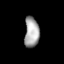
Tissue: lung
Cell type: Endothelial cells
Senescence score: 0.5993
Nuclear area (px): 439
Mean DAPI intensity: 164.556